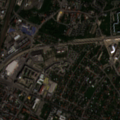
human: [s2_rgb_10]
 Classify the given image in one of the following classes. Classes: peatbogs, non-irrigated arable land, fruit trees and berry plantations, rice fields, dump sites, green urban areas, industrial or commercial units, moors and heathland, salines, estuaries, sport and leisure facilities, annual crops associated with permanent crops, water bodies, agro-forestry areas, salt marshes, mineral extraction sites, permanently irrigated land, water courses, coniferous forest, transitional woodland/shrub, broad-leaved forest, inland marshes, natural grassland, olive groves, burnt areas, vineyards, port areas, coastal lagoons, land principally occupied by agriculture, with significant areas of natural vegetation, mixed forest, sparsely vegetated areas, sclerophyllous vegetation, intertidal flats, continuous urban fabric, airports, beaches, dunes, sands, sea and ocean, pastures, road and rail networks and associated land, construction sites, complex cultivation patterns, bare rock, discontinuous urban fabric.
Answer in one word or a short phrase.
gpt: continuous urban fabric, discontinuous urban fabric, industrial or commercial units